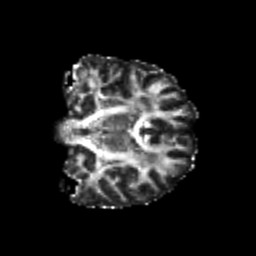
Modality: FA
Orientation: coronal
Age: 22
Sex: female
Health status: healthy
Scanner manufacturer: philips
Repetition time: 7.393 s
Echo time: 0.08599 s